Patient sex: M
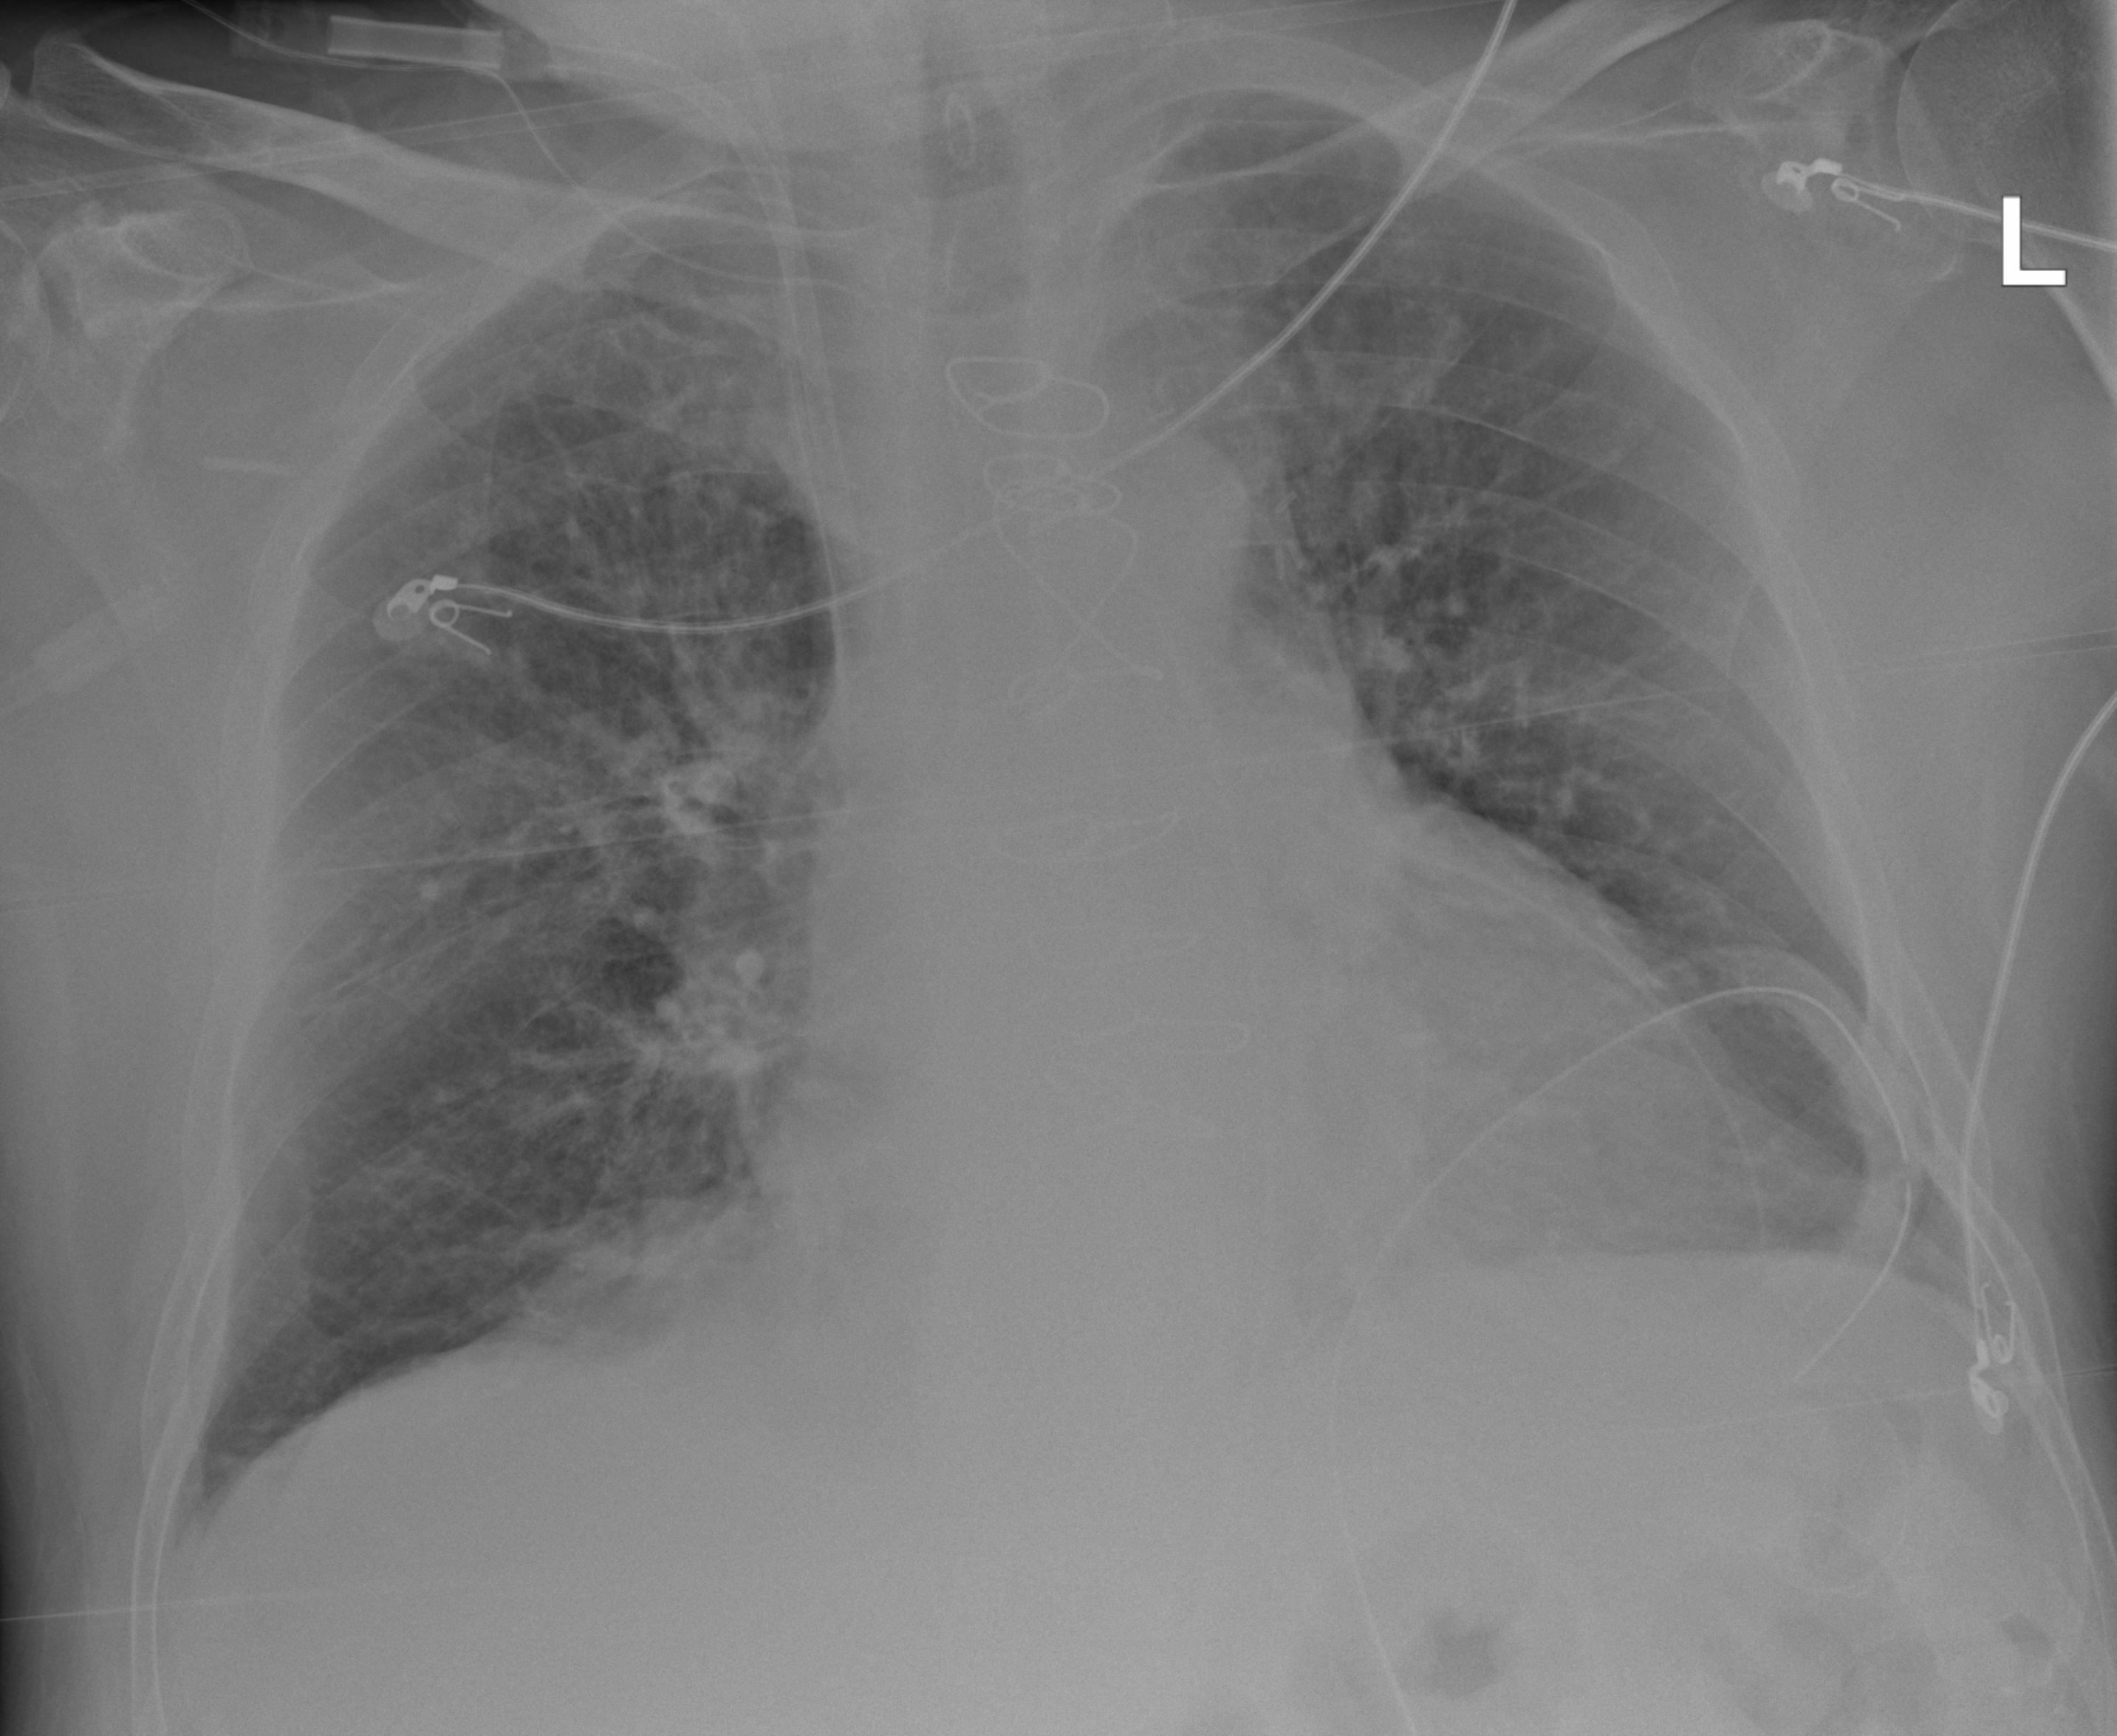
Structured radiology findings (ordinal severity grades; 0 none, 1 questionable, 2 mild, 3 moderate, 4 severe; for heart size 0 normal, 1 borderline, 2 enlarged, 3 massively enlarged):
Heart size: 0
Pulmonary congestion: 2
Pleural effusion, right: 0
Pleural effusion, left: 0
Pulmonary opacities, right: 2
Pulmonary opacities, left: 2
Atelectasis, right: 2
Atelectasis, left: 2